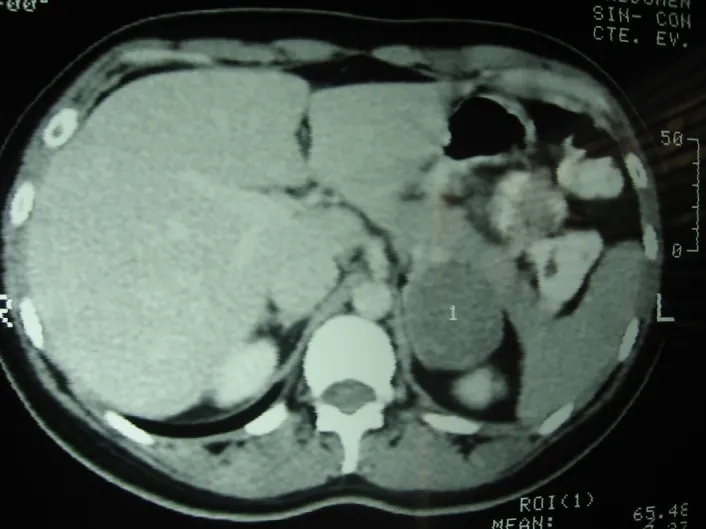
CT scan showed a slightly enhanced tumor in the left adrenal gland.
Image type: radiology (ct)